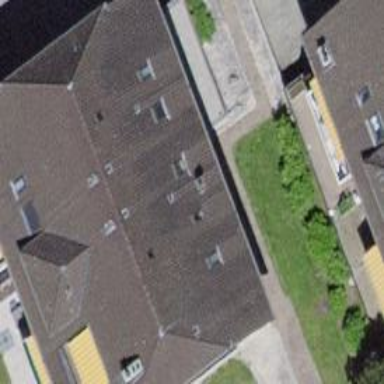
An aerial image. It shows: Half-hipped roof building.